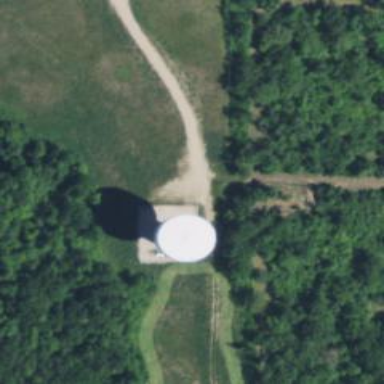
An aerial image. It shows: Water tower that is man-made.